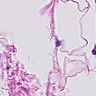
Metastatic tissue present: no